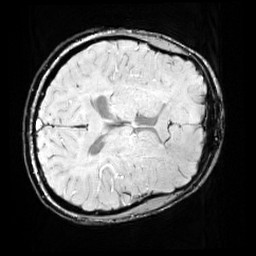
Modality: SWI
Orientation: axial
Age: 11
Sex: male
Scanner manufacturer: siemens
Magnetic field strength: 3 T
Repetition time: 0.027 s
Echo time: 0.02 s